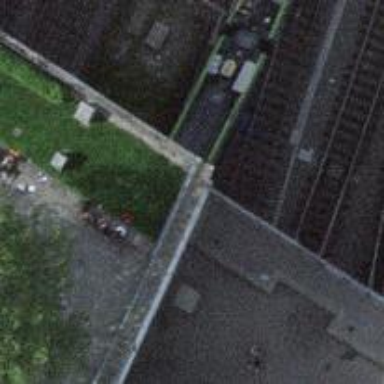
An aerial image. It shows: Close-up of railway platform edge.